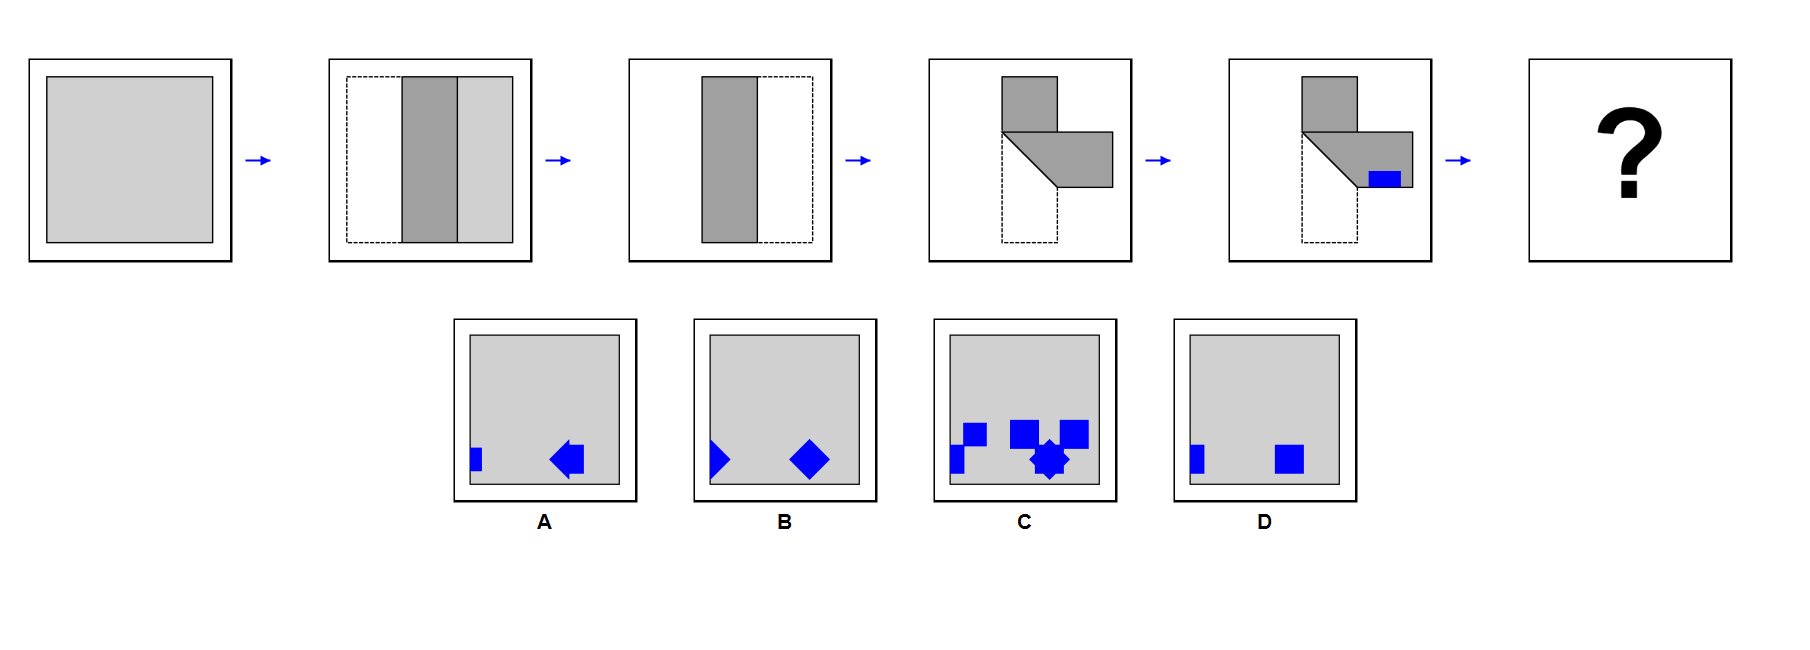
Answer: D